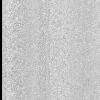
Atmospheric dust classification: dusty